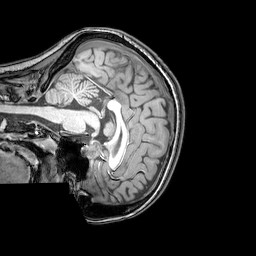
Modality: T1w
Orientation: sagittal
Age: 23
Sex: female
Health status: healthy
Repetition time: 0.081 s
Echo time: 0.037 s